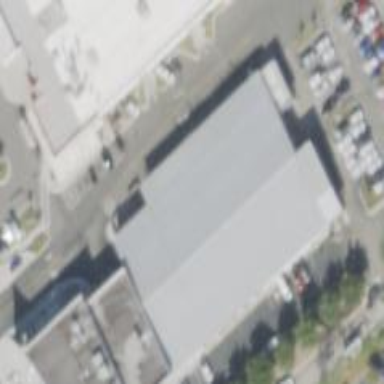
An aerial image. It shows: Building that houses car shop.